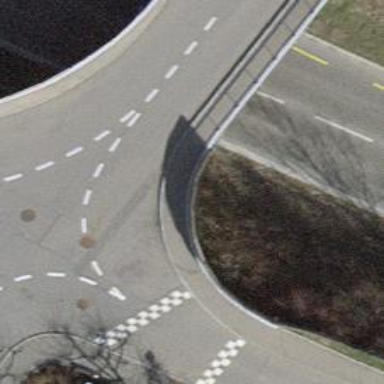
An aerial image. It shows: Sidewalk bridge over footway road.